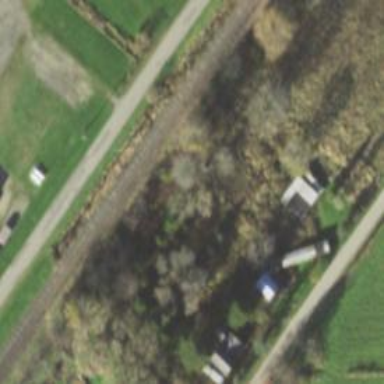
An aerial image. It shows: Railway siding with rails.